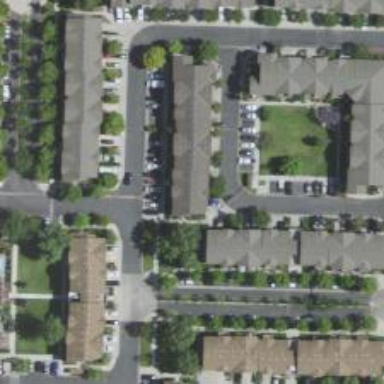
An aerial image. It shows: Residential road.